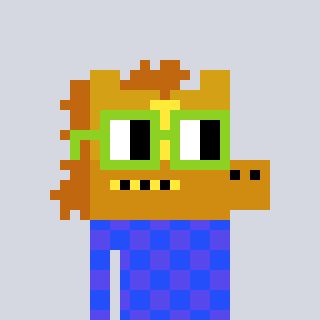
a pixel art character with square light green glasses, a yellow horse-shaped head and a computerblue-colored body on a cool background